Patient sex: F
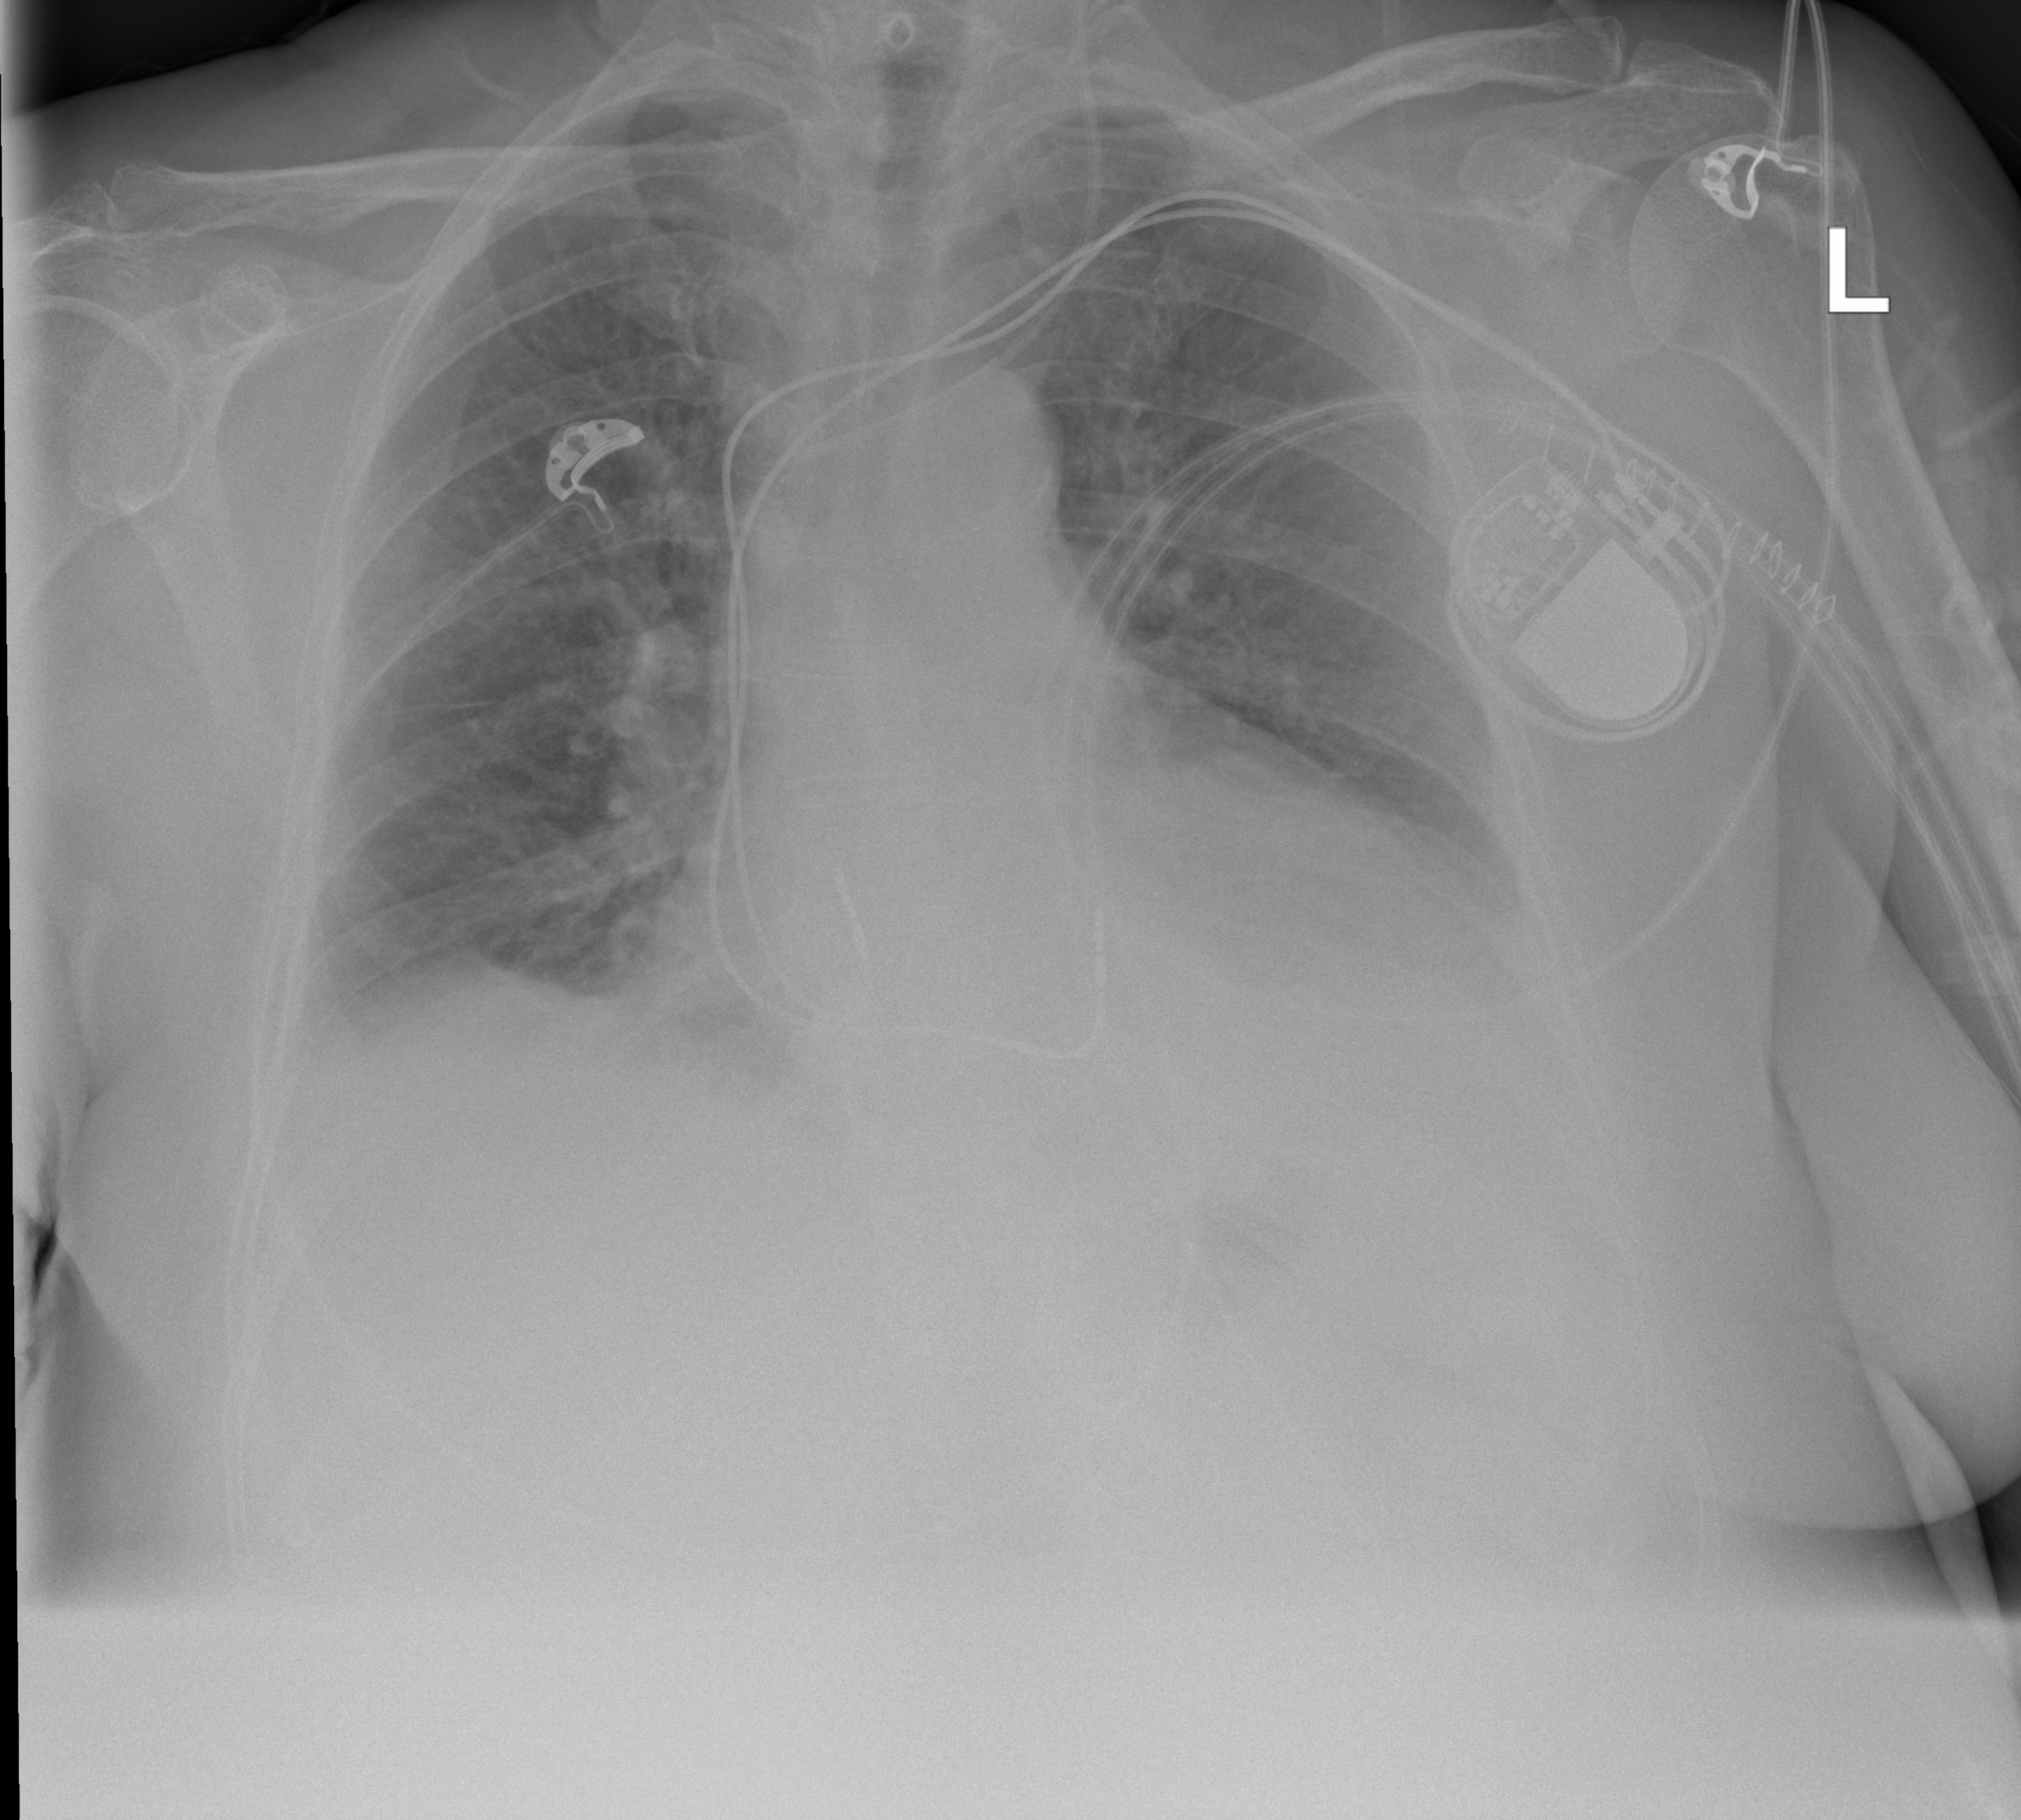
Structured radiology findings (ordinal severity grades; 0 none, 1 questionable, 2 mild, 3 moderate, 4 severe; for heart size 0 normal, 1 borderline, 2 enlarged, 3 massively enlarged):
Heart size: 2
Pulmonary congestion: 2
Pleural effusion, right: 2
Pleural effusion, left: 2
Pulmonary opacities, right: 0
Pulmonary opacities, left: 0
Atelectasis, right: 2
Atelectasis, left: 2